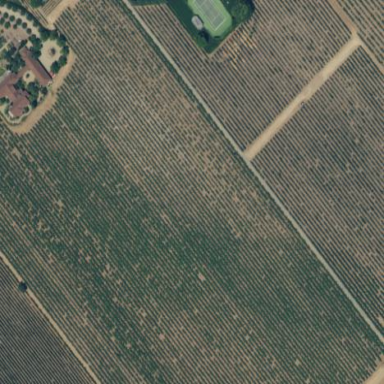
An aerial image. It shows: Vineyard where grapes are grown.